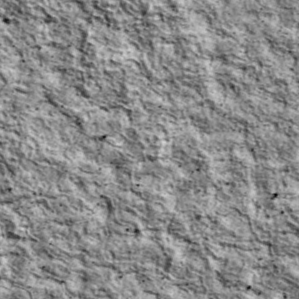
Label: non_frost